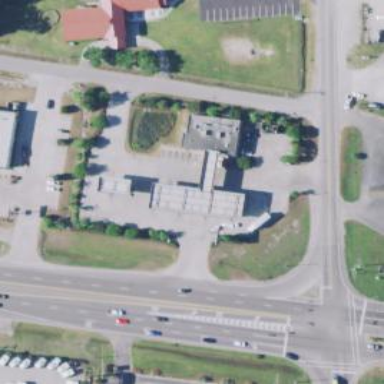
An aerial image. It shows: Convenience shop.